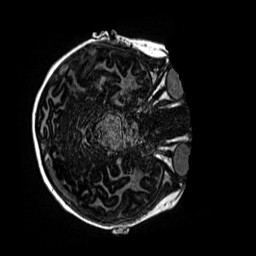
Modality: MP2RAGE
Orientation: axial
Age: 11
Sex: female
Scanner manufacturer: siemens
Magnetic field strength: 3 T
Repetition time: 4 s
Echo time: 0.00299 s